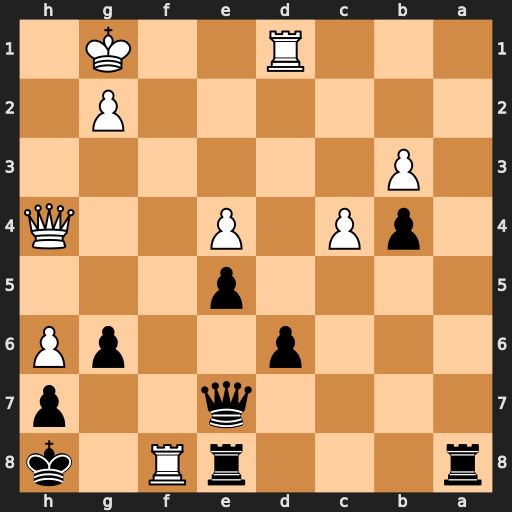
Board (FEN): r3rR1k/4q2p/3p2pP/4p3/1pP1P2Q/1P6/6P1/3R2K1
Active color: b
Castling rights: -
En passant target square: -
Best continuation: Qxf8 Rf1 Qe7 Qxe7 Rxe7